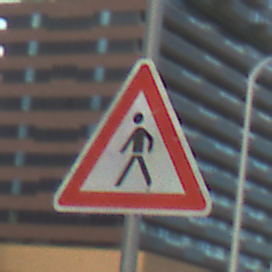
Verkehrszeichen: FussgaengerRechts
Umgebung: Outdoor, Urban
Tageszeit: MorningAfternoon
Wetter: PartlyCloudy
Licht: Natural
Jahreszeit: NotSpecified
Kontrast: LowContrast